Question: ## Question
I am trying to create a loginForm dropdown on mouseover. The form drops from the top left side of the miniLoginForm div which causes it to drop off the screen. How do I get it to drop down from the top right side of the miniLoginForm div?

## HTML
'''
<li id="login"><?=anchor('users/login', 'Login')?>
<div id="miniLoginForm">
<?=form_open('users/login')?>
<p>Username: <?=form_input('username')?></p>
<p>Password: <?=form_password('password')?></p>
<p><?=form_submit('Login', 'Login')?></p>
<?=form_close()?>
<p>New User? <?=anchor('users/register', 'Click here')?></p>
</div>
</li>
'''
## CSS
'''
#miniLoginForm {
margin: auto auto;
display: block;
border: 1px solid black;
width: 250px;
position: absolute;
}
nav {
width: 99%;
margin: 0 auto;
overflow:hidden;
text-align: center;
padding: 4px;
border: 2px solid black;
}
nav ul {
list-style-type: none;
margin: 0;
padding: 0;
}
nav ul li {
display: inline-block;
margin: 0 6px 0 3px;
}
'''
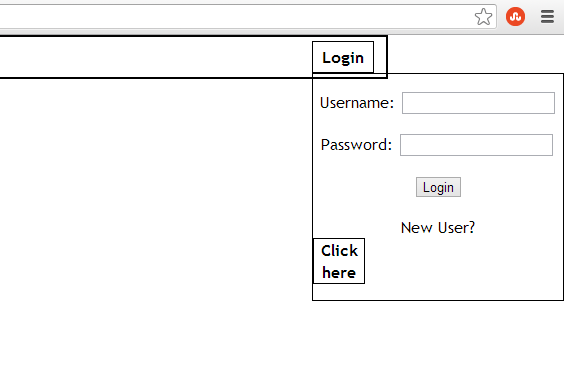
Answer: You need to float your li element to the right (if you want the box and anchor on the right). Also, you need to set the relative position on it.
li element:
'''
float: right;
position: relative;
'''
box element
'''
right: 0
'''
Check this example to see how to solve your problem: <URL>